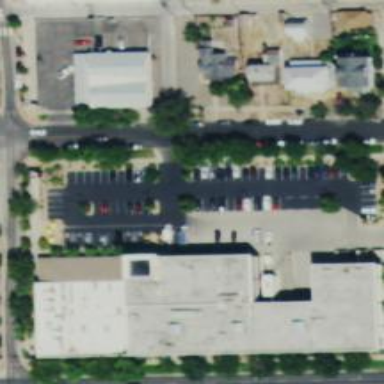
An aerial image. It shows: Parking space is available.